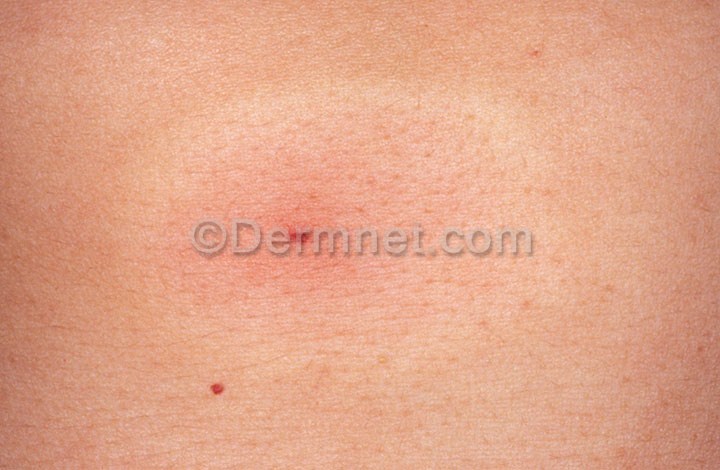
Disease: Scabies Lyme Disease and other Infestations and Bites